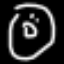
Label: donut